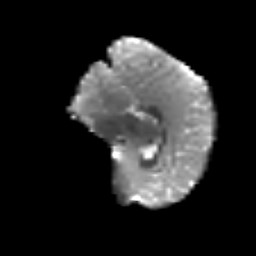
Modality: T2w
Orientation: sagittal
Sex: male
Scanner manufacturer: siemens
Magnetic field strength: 3 T
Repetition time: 5 s
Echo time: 0.071 s